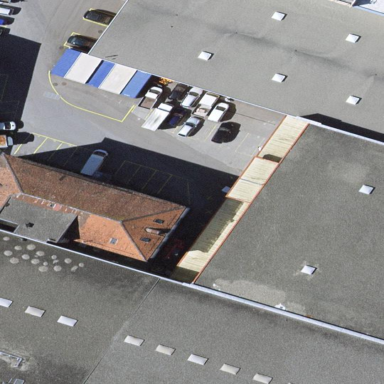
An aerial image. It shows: Industrial building.